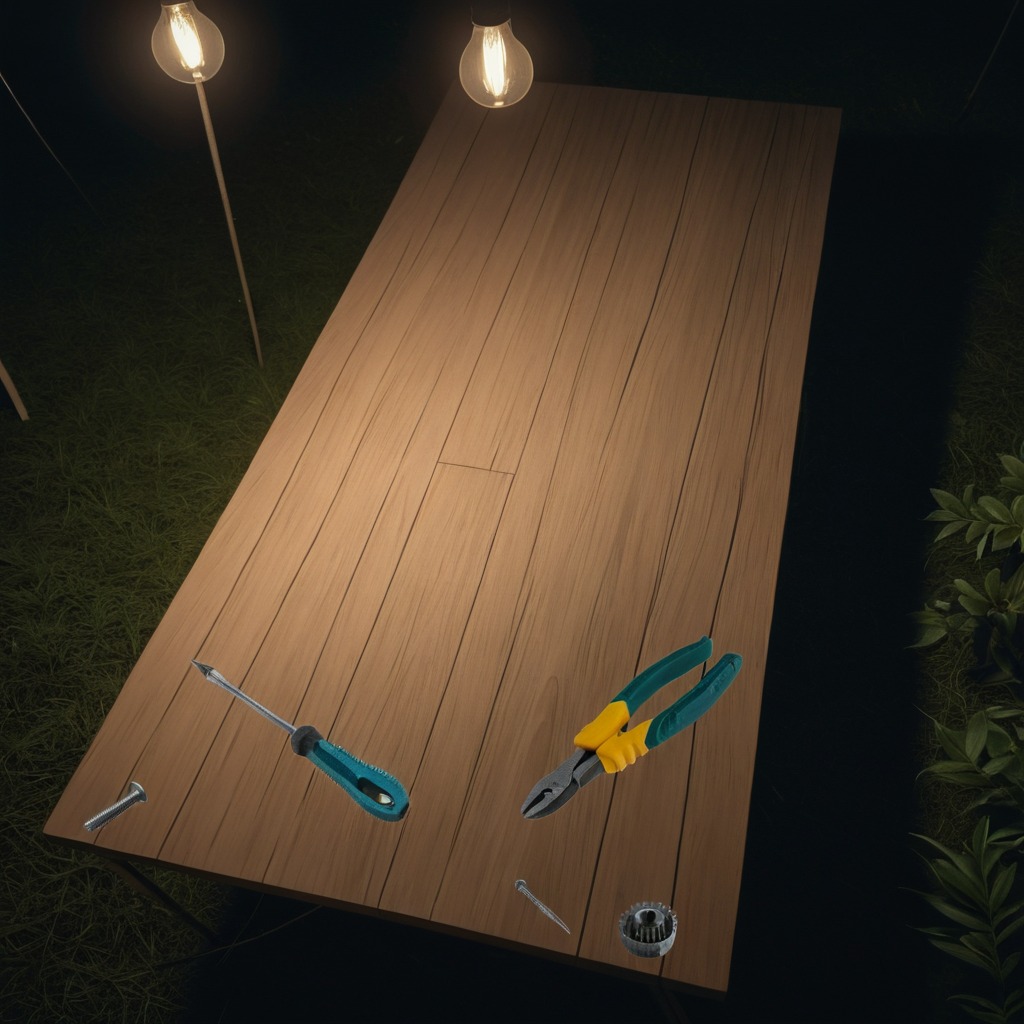
A steel gear with teeth, a metal machine screw, an iron nail, pliers, and a screwdriver are lying on the wooden table.